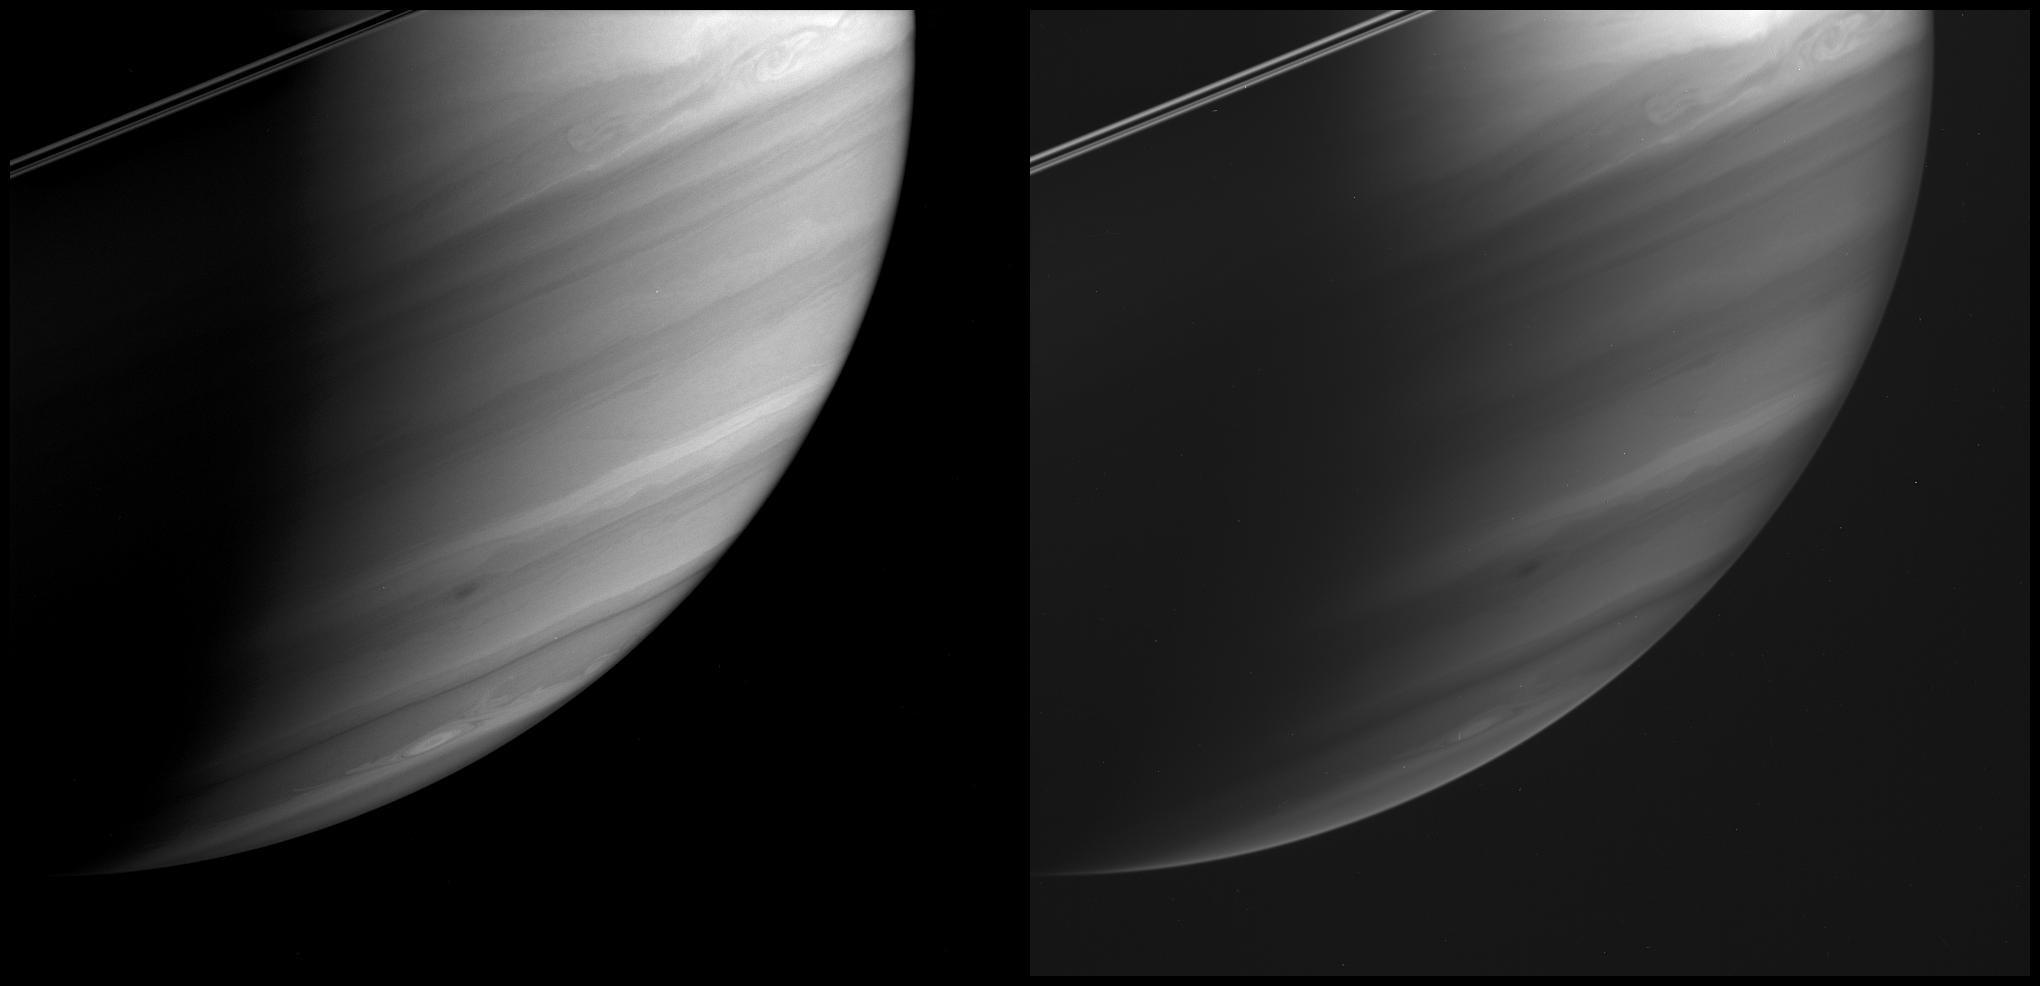
Probing Saturn Atmosphere Saturn, Cassini-Huygens